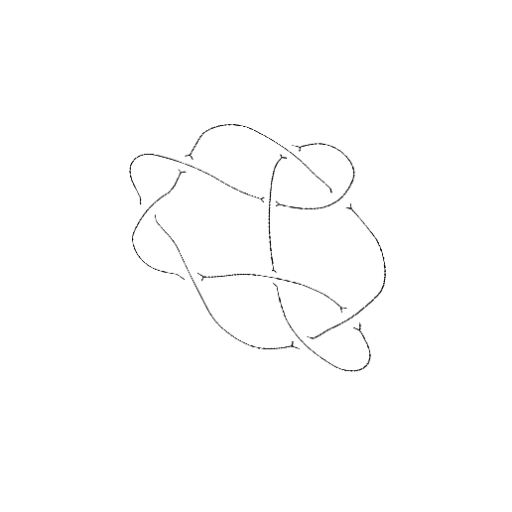
Crossing number: 9